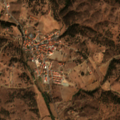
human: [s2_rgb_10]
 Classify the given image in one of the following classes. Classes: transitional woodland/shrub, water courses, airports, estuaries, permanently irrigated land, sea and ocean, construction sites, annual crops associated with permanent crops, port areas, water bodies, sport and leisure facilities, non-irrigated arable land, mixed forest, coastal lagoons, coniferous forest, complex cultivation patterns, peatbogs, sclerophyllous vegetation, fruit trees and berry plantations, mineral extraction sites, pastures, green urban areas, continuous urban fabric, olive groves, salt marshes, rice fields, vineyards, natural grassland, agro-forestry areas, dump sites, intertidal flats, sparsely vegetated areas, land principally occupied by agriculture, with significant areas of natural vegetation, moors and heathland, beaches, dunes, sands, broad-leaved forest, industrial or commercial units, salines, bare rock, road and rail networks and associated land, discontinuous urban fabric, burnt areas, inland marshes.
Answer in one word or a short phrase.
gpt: discontinuous urban fabric, pastures, annual crops associated with permanent crops, agro-forestry areas, broad-leaved forest